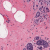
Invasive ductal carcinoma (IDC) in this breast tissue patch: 1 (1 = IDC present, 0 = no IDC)